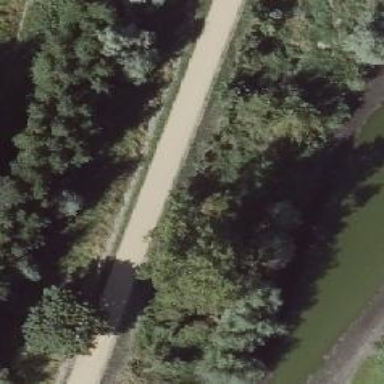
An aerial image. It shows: Excellent visibility asphalt footway trail.